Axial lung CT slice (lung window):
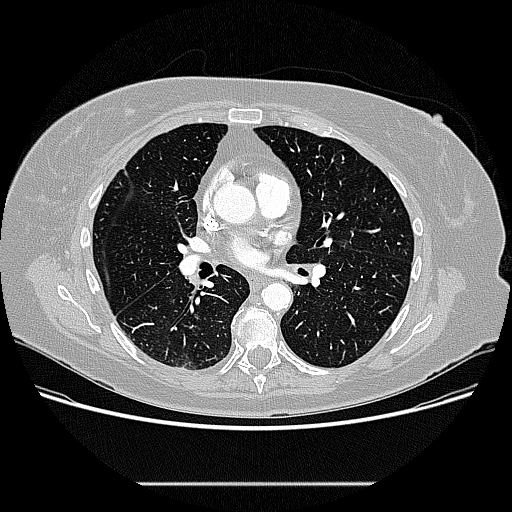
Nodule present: no